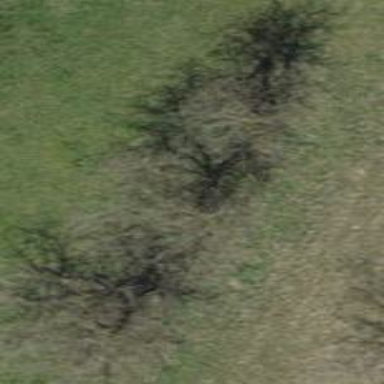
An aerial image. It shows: Orchard.